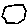
Label: hexagon